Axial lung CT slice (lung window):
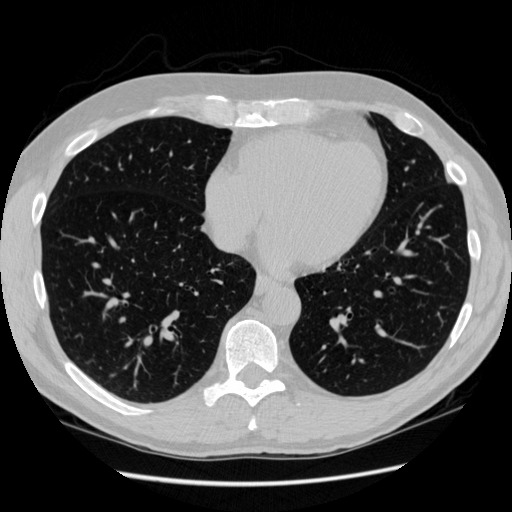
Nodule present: no